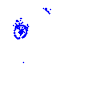
Particle: electron